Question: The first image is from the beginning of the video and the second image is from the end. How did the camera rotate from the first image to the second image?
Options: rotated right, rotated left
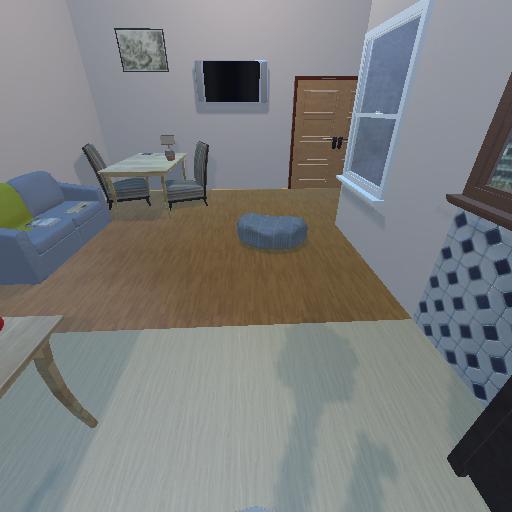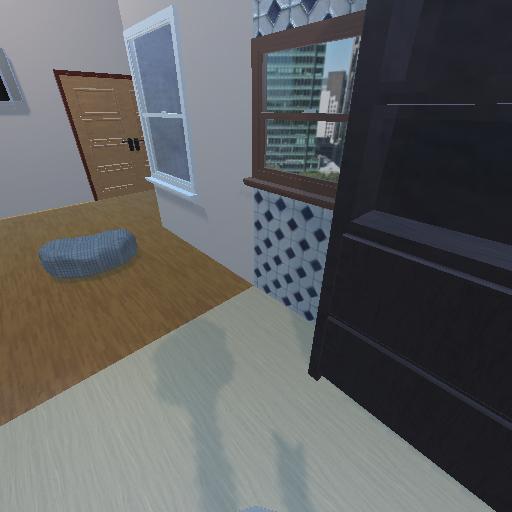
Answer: rotated right